Field crop: maize
Growth stage: 2
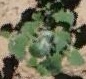
Species: chenopodium